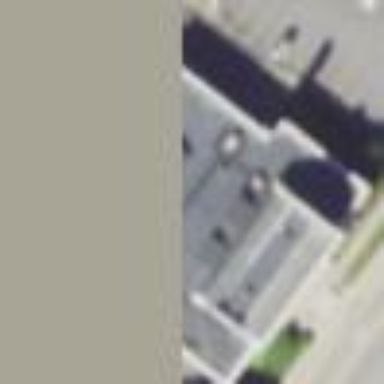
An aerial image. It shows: Building serving as post office.